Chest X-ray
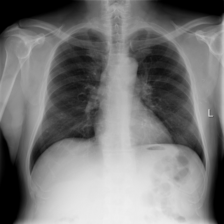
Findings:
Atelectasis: negative
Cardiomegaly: negative
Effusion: negative
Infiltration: negative
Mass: negative
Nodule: positive
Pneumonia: negative
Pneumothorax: negative
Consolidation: negative
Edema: negative
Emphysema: negative
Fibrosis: negative
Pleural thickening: negative
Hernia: negative